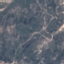
Land use / land cover: HerbaceousVegetation